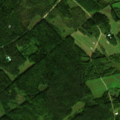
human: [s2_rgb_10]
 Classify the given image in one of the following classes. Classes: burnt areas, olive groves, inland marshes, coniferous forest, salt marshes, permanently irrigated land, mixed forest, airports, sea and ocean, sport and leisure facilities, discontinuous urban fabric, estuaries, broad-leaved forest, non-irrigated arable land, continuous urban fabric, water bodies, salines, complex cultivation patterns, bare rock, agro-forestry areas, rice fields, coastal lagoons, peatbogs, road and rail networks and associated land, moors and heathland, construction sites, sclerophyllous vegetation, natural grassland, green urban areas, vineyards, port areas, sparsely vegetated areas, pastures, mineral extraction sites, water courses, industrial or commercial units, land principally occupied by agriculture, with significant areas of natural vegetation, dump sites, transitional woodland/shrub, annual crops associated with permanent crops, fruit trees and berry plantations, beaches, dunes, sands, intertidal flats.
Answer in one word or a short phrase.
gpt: land principally occupied by agriculture, with significant areas of natural vegetation, coniferous forest, mixed forest